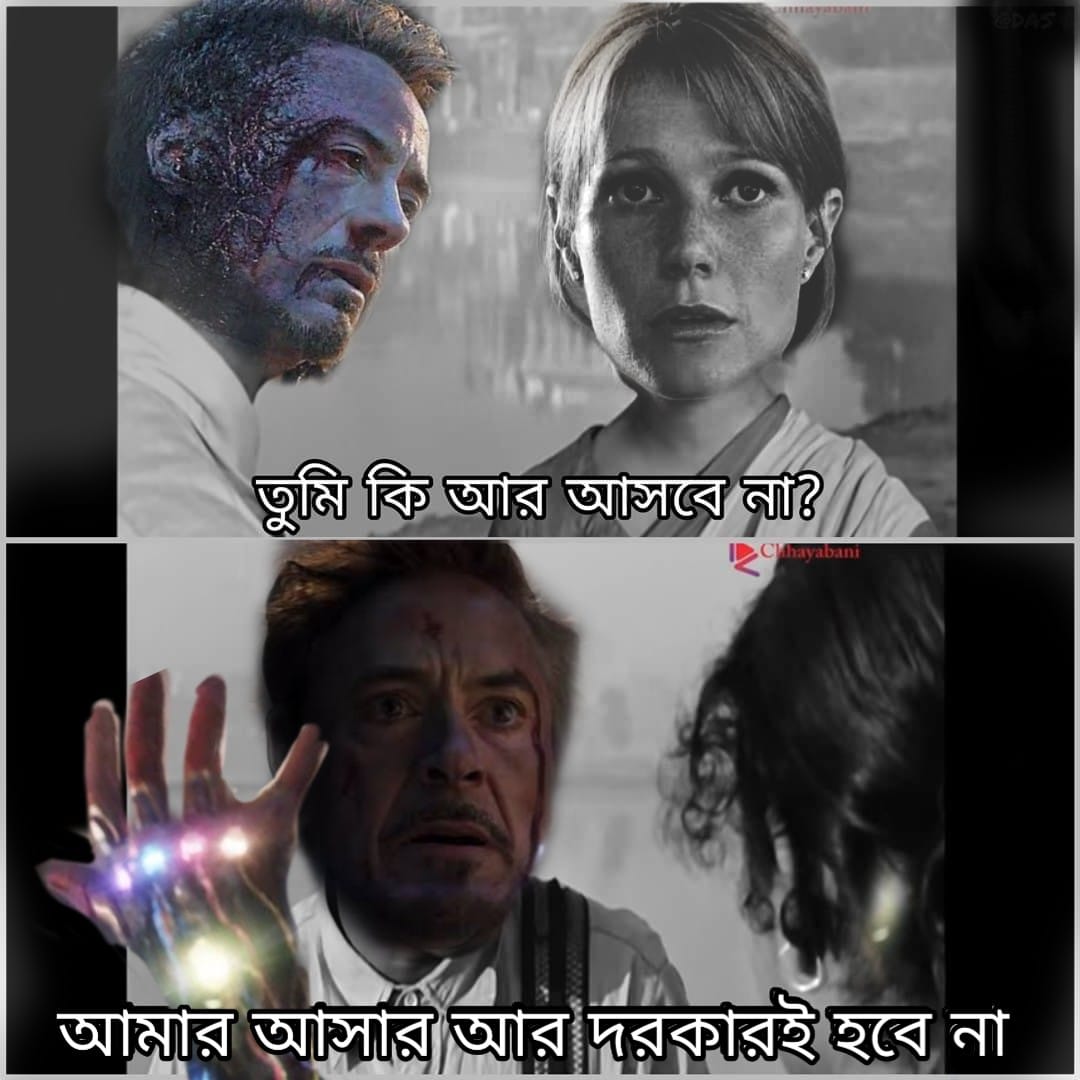
Caption:    তুমি কি আর আসবে না ?      আমার আসার আর দরকারই হবে না
Label: non-hate